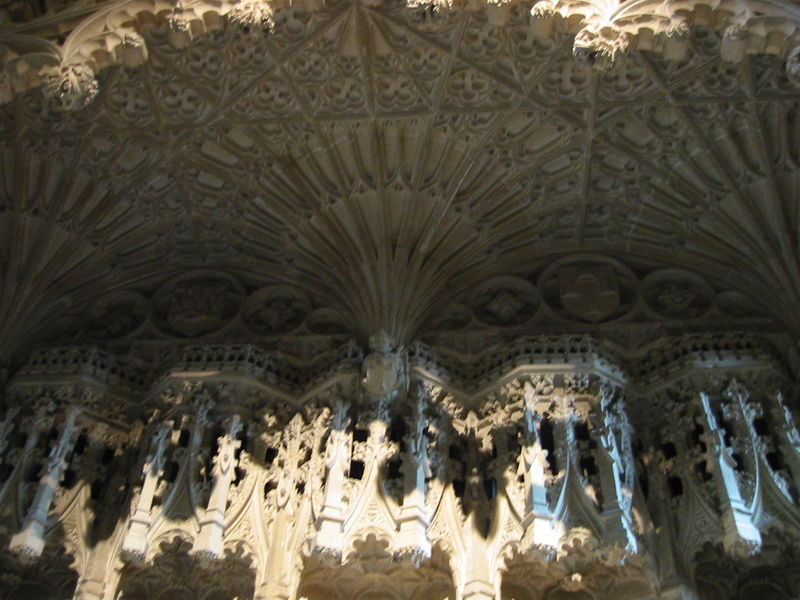
Titel: Kathedrale von Wells (St. Andrew’s Cathedral), Wells/Somerset
Standort: Wells, Kathedrale (EU - GB)
Schlagwörter: blau, schatten, licht, weiss, fächer, ornament, architektur, falten, kirche, decke, gotik, relief, pilaster, ornamente, stuck, foto, gewölbe, dom, lilie, wappen, schnörkel, fresken, gips, lilien, sakral, bau, statik, kunstvoll, blu, stukk